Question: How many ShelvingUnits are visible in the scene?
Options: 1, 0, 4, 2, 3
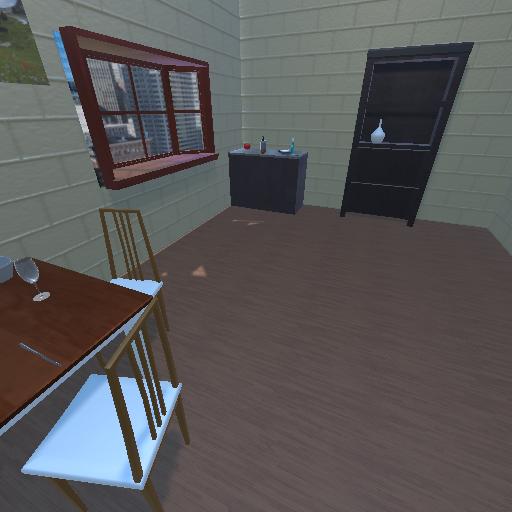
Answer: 1